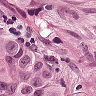
Metastatic tissue present: yes